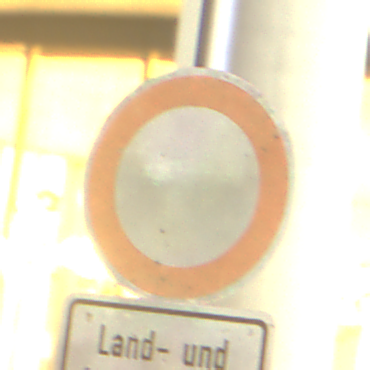
Verkehrszeichen: VerbotFahrzeugeAllerArt
Zusatzzeichen unten: BesondereFahrzeugeUndTransportgueter8
Umgebung: Outdoor, Urban
Tageszeit: Night
Wetter: PartlyCloudy
Licht: Artificial
Jahreszeit: NotSpecified
Kontrast: HighContrast